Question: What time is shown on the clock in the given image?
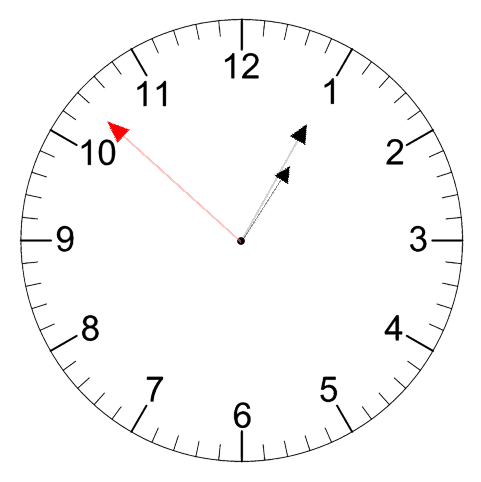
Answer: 01:04:52